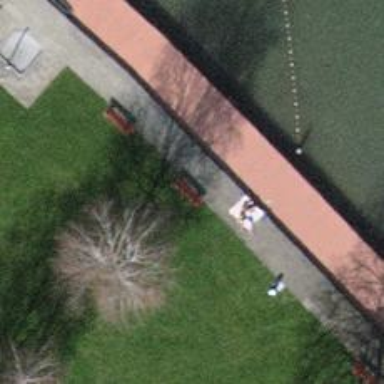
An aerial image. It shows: Red bench.